Current action and preconditions to check: trajectory_clear

Your task: For each precondition in the list above, predict whether it will hold at this action.

Consider the current scene as observed from the mobile robot's camera, and analyze the predicted future states of all dynamic agents (e.g., people, animals, vehicles, or any moving entities) within the NEXT SECOND.

IMPORTANT: Only answer "very likely" if you are absolutely certain—based on strong, clear evidence—that a dynamic agent will violate the precondition in the predicted future state. Do NOT answer "very likely" for unlikely, ambiguous, or low-probability risks.

Ask yourself for each precondition: Is there a high probability, with clear and convincing evidence, that the predicted future states of any dynamic agent will interfere with the predicted future state of the currently executing action within the NEXT SECOND, causing that precondition to fail?

Assess the risk level based on these predictions. Use "likely" or "very likely" if motions create a clear risk of interference.

Use "neutral" or "improbable" if agents are nearby but their predicted paths are clearly diverging or non-conflicting.

Failure Risk Categories: "very improbable", "improbable", "neutral", "likely", "very likely"

Answer Format: Output ONLY the probability_of_failure value from these categories: "very improbable", "improbable", "neutral", "likely", "very likely"

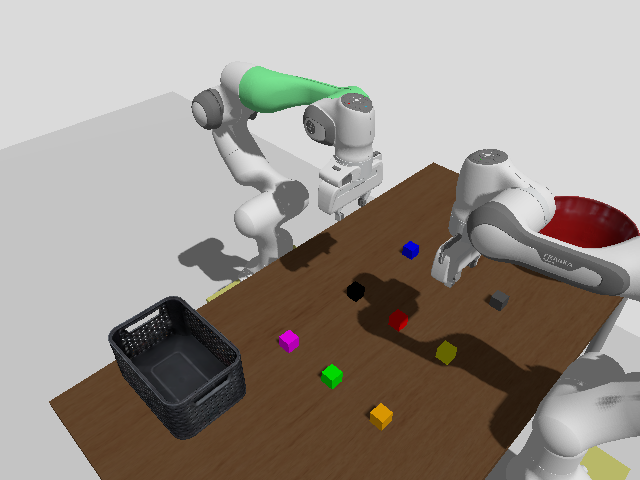

Answer: neutral